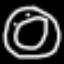
Label: donut